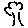
Label: tree